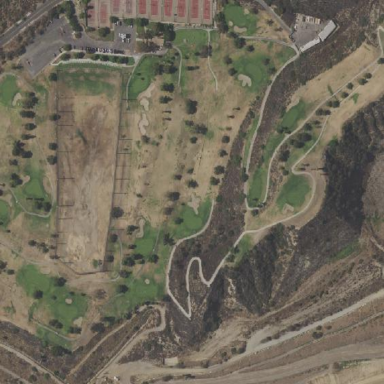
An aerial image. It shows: Golf course.